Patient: sex F, age 71
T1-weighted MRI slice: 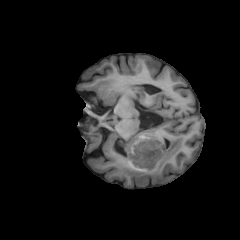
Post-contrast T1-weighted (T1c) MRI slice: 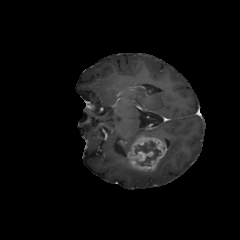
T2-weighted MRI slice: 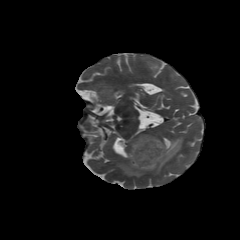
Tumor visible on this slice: yes
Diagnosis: Glioblastoma, IDH-wildtype
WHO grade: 4